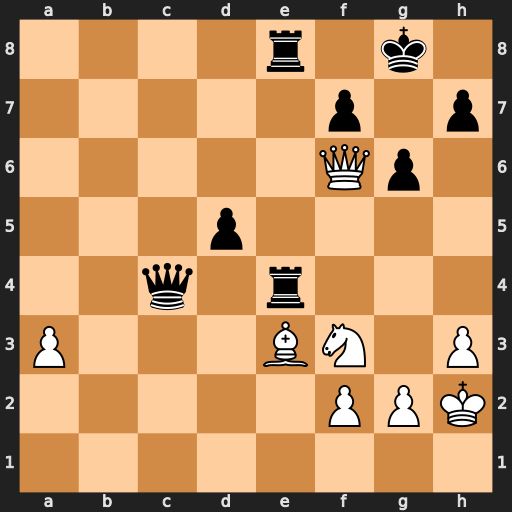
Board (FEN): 4r1k1/5p1p/5Qp1/3p4/2q1r3/P3BN1P/5PPK/8
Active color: w
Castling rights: -
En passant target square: -
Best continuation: Bh6 Qc7+ g3 Qc3 Qxc3